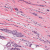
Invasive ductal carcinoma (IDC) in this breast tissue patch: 0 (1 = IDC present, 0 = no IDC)